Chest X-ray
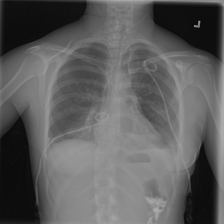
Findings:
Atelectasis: positive
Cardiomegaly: negative
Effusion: positive
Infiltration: negative
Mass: negative
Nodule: negative
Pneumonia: negative
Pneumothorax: positive
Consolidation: negative
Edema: negative
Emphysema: negative
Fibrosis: negative
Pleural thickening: negative
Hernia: negative